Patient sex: M
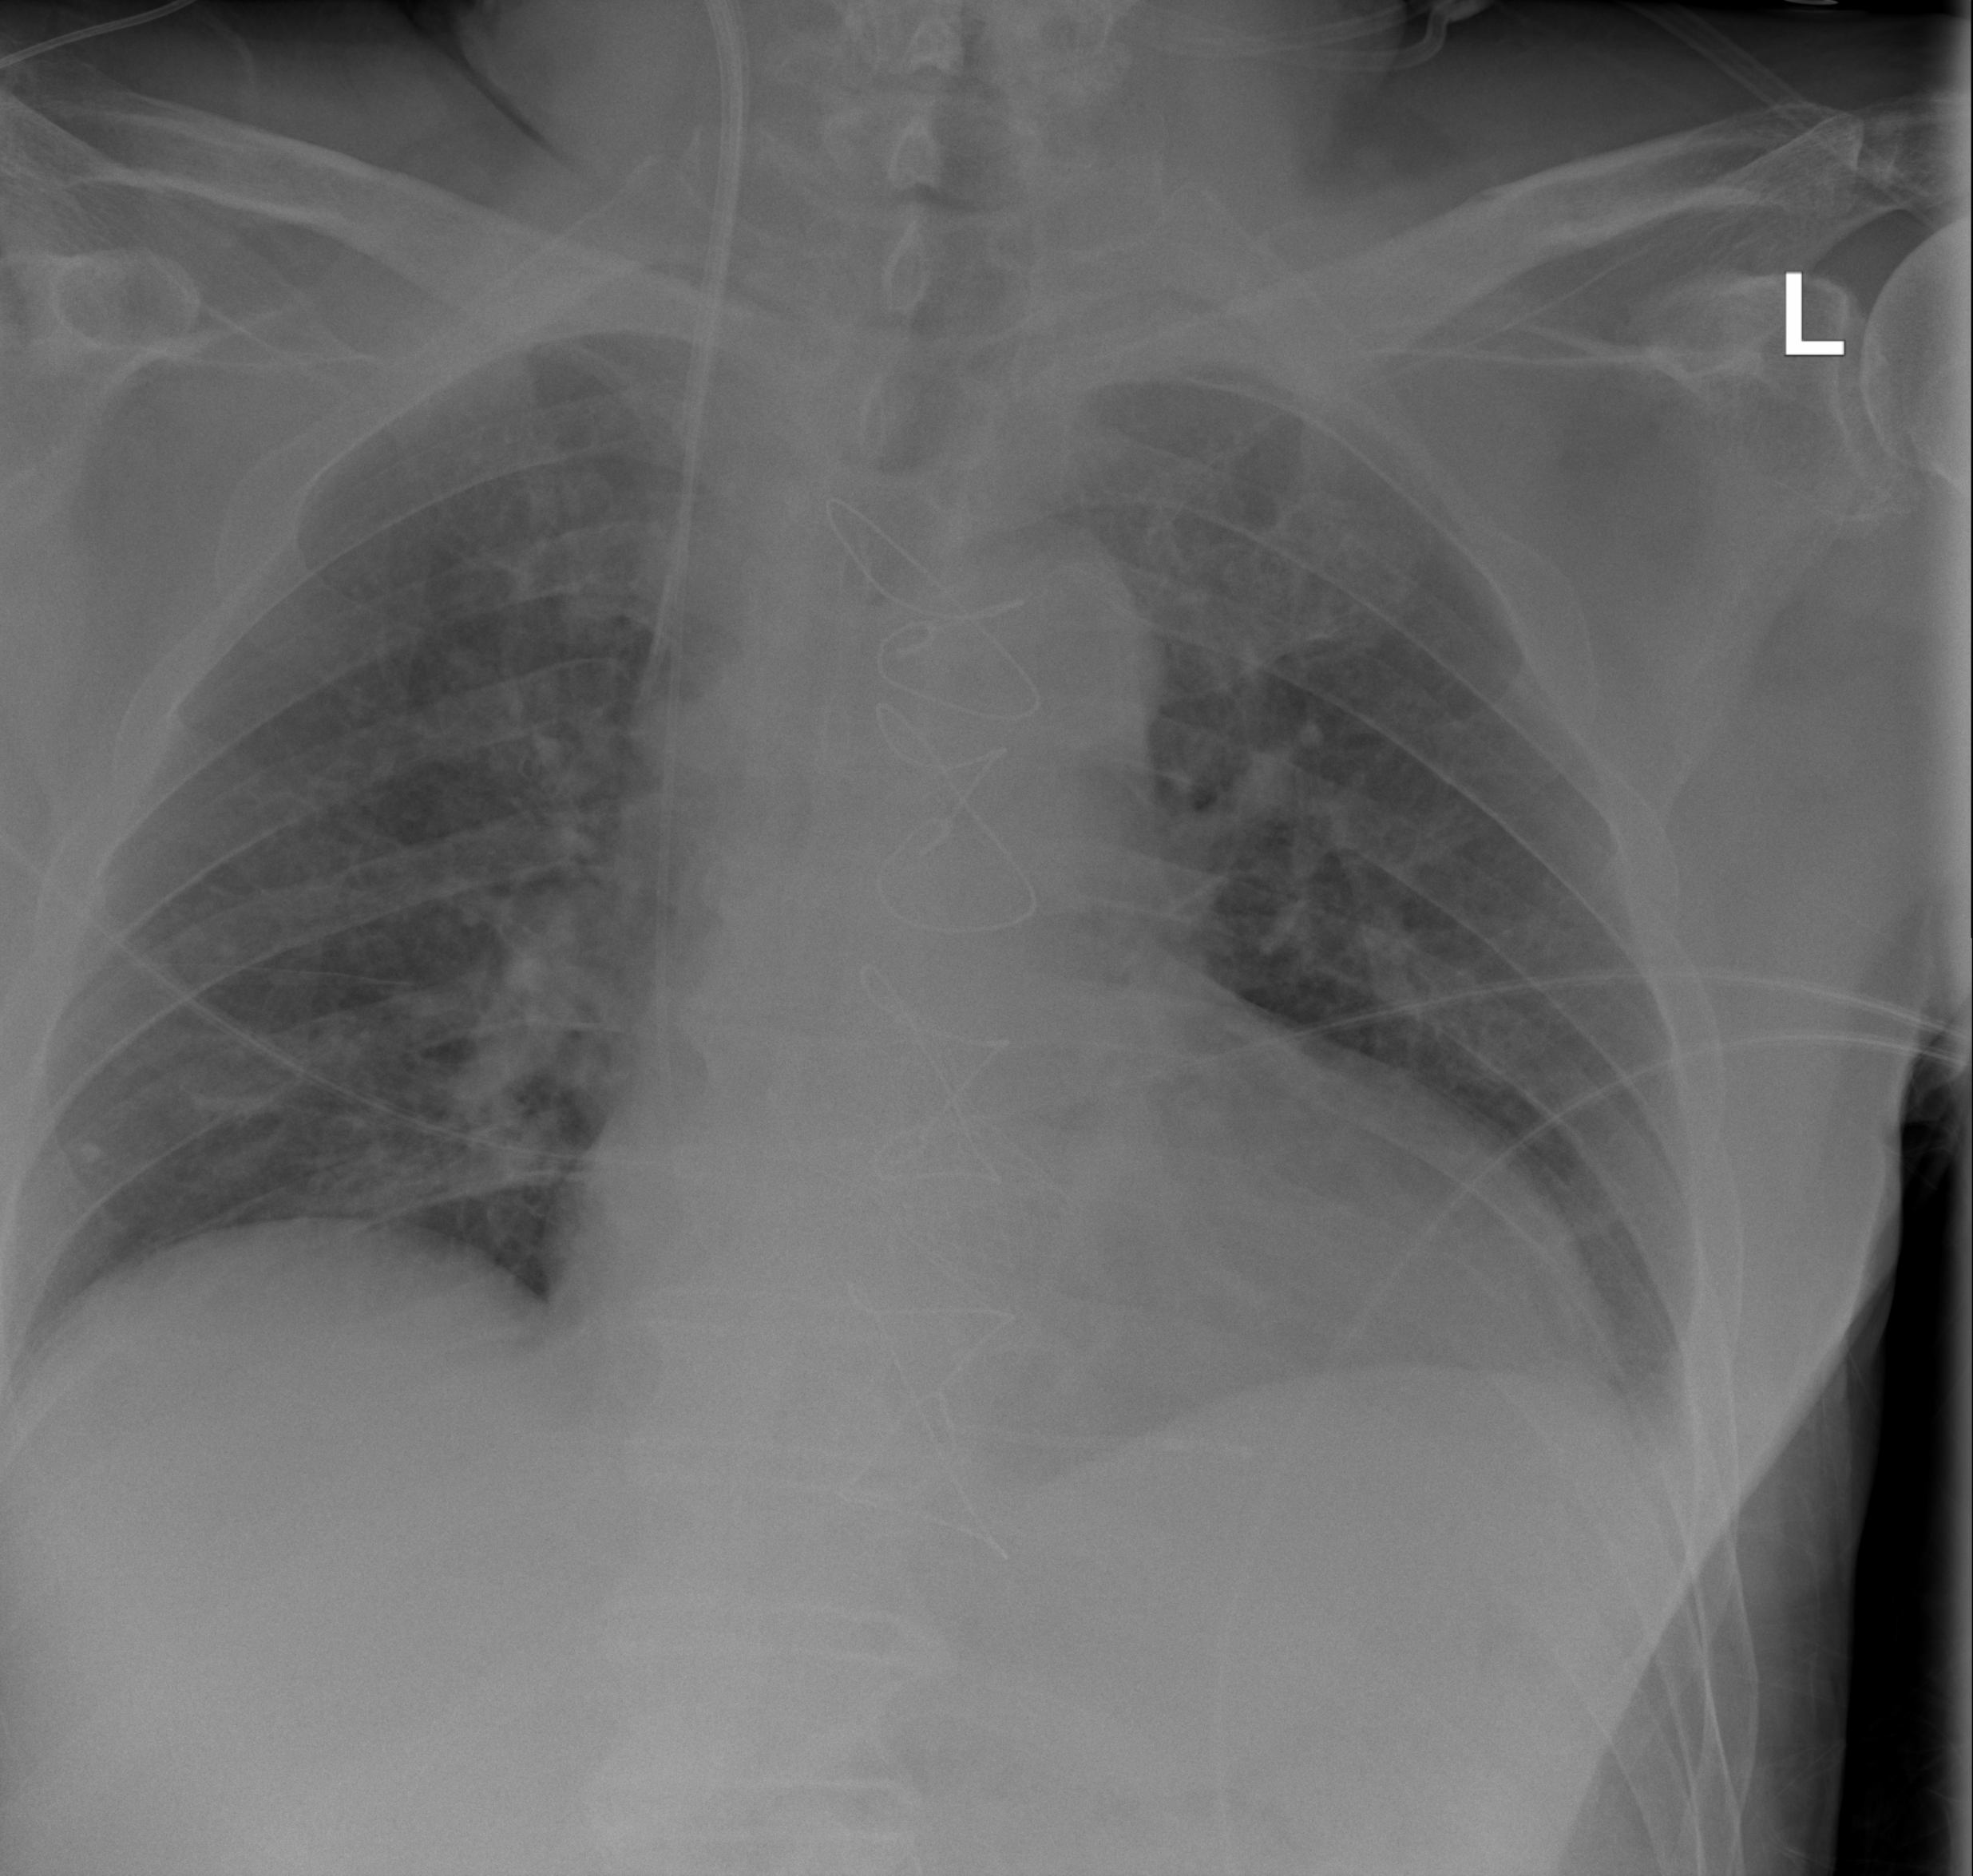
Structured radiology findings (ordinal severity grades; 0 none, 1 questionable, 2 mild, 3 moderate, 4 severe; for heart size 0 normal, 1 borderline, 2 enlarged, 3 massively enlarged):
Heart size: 2
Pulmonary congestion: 2
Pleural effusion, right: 0
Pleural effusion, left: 2
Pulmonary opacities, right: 0
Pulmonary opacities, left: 0
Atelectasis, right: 2
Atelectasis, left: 2